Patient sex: M
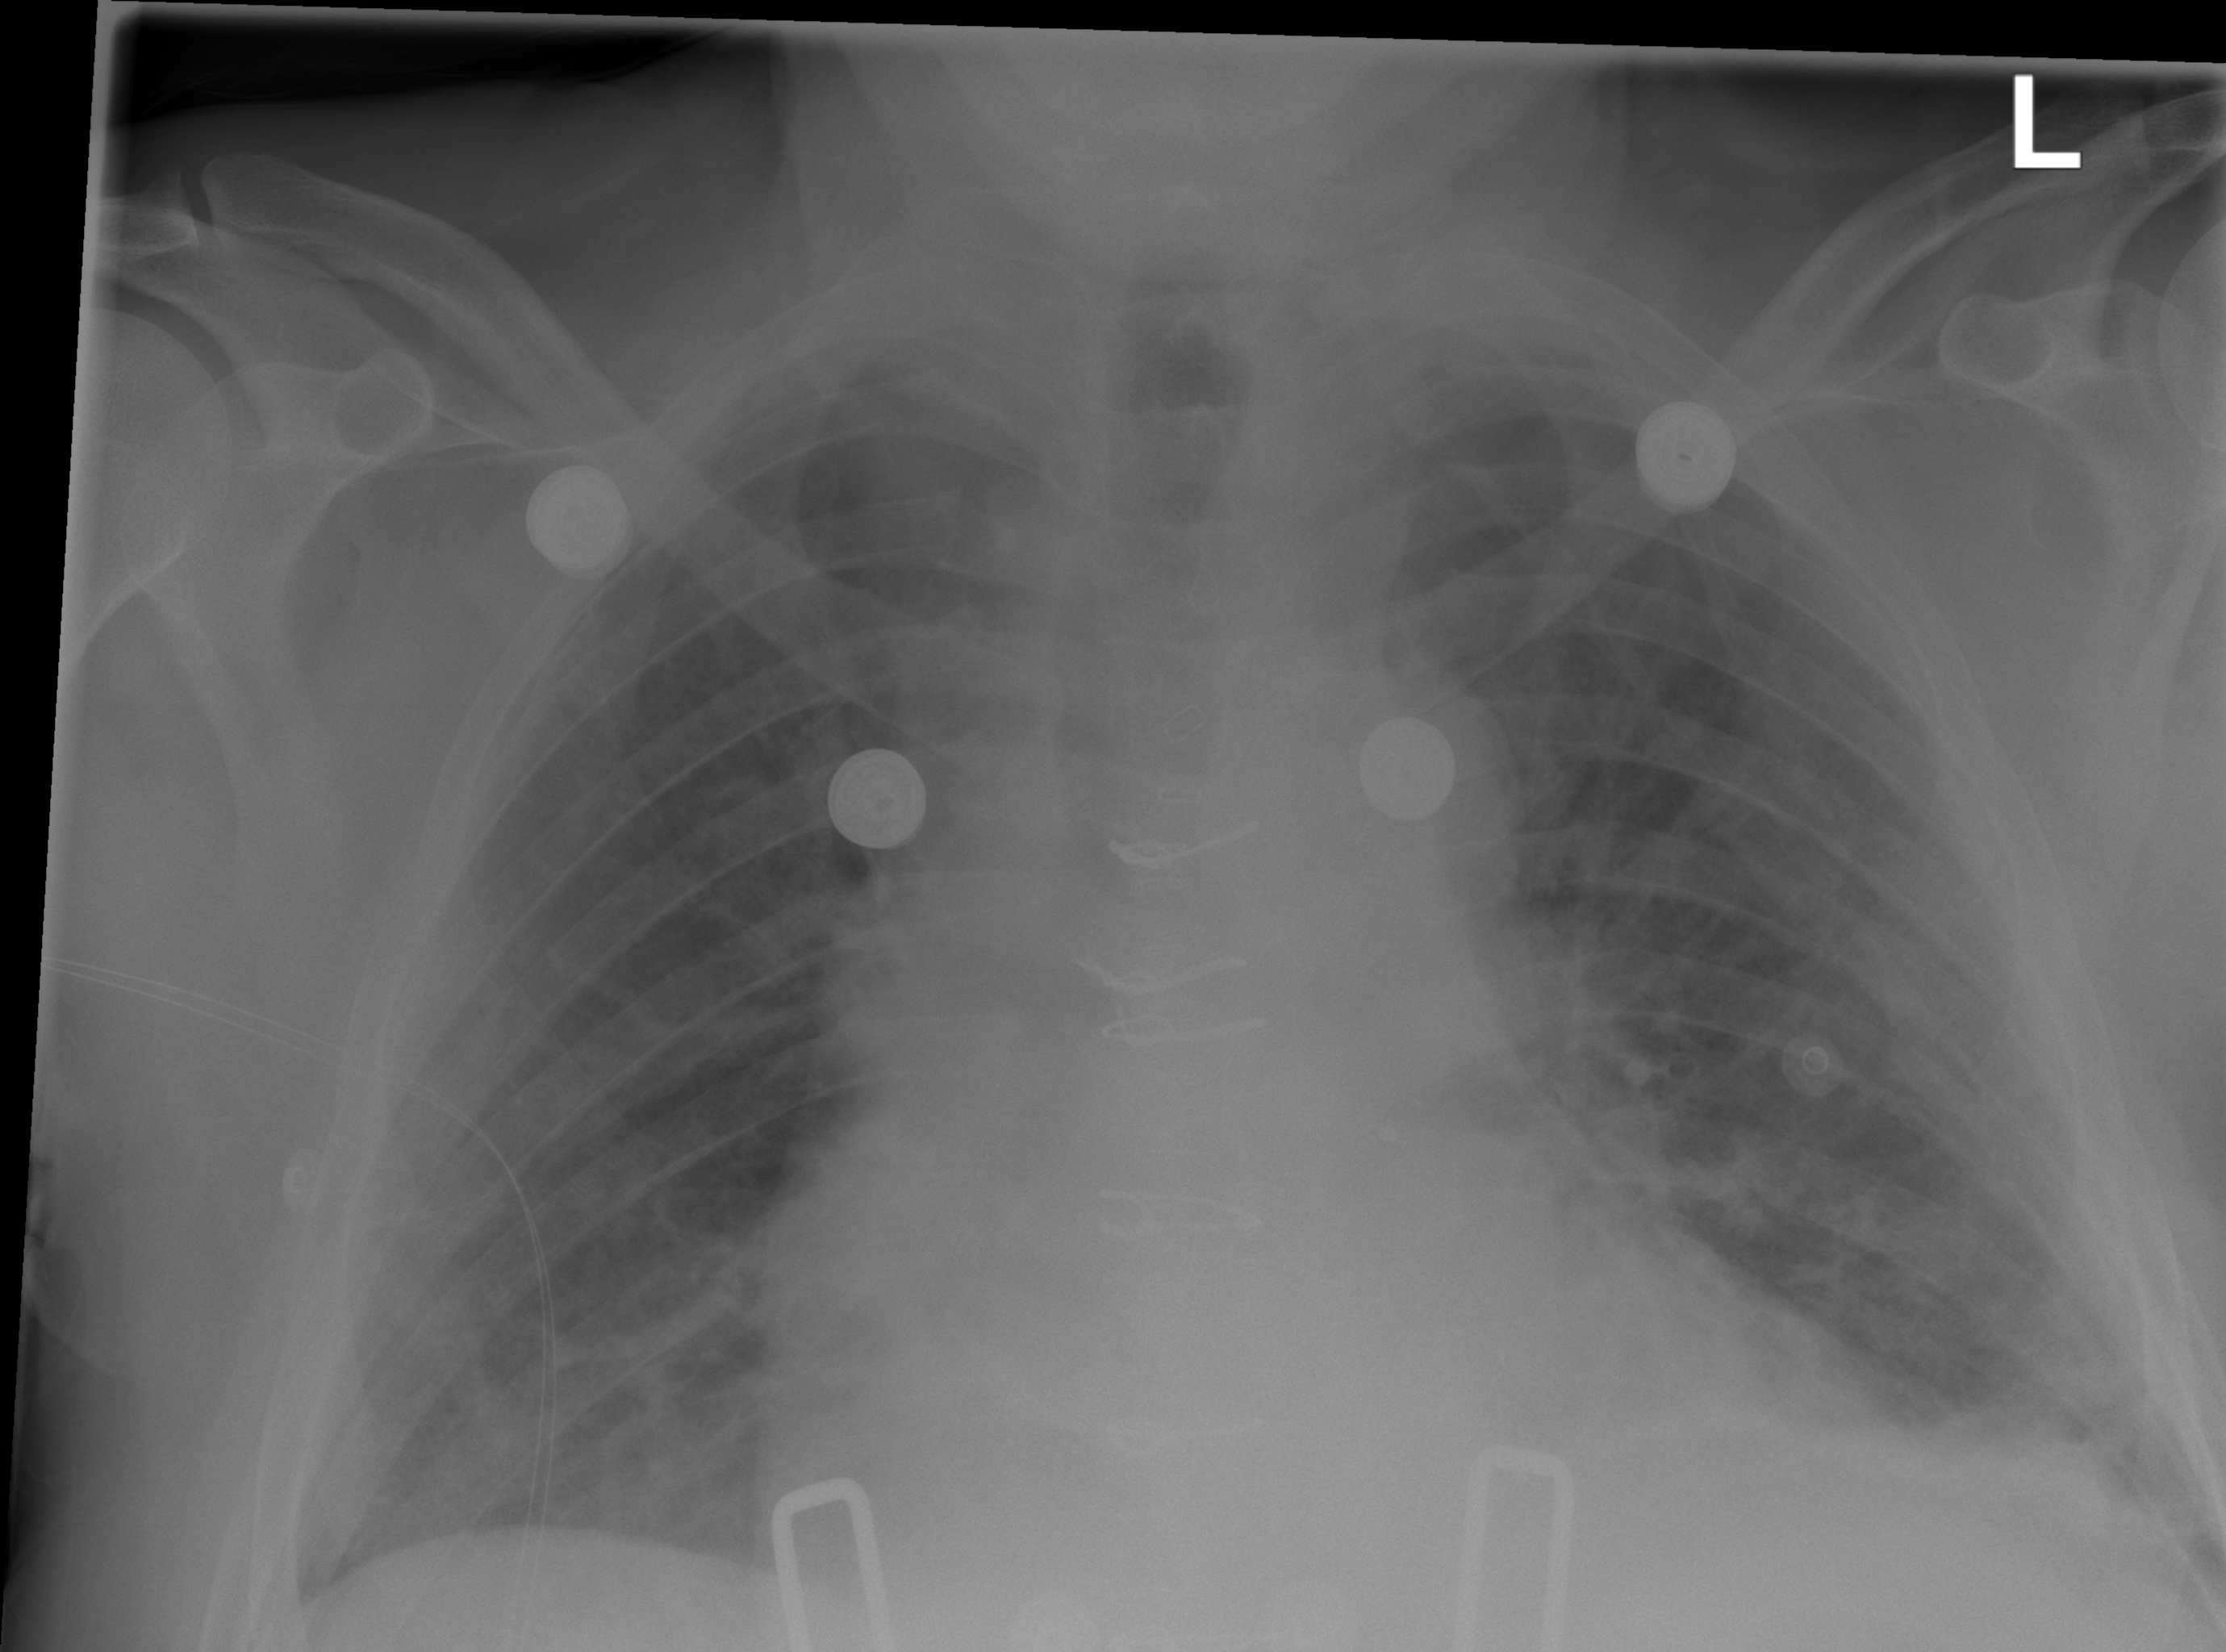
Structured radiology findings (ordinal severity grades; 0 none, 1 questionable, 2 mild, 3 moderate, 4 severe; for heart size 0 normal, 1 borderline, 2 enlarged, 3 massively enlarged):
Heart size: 2
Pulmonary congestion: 0
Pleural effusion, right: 0
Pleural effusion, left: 0
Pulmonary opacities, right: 0
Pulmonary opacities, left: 0
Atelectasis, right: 0
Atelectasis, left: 2